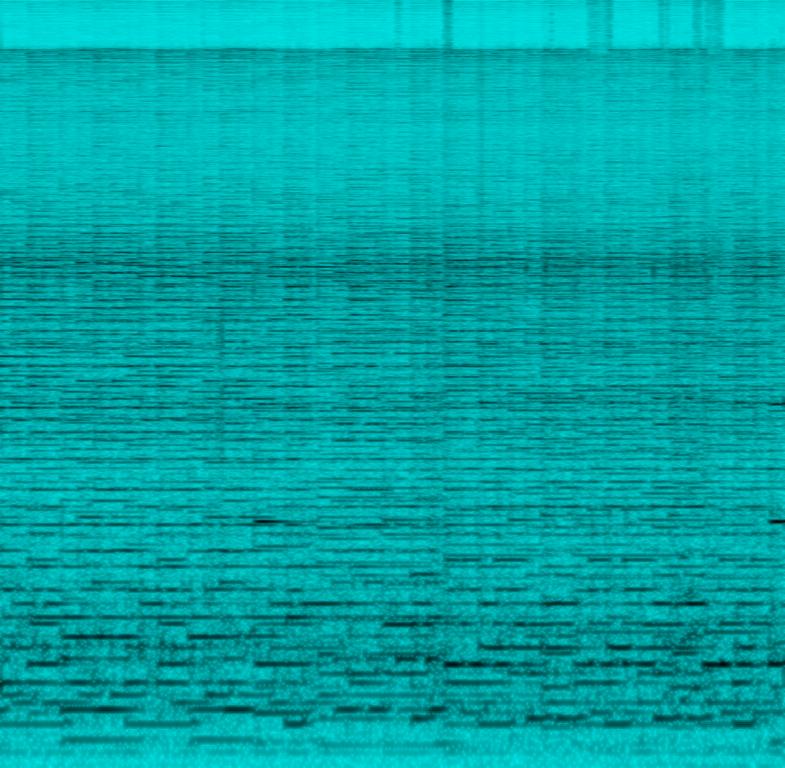
This music is instrumental. The  tempo is fast with a lively and happy harpsichord melody. The music is upbeat, engaging, happy, cheerful and peppy. This music is a Classical piano/harpsichord Instrumental.